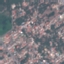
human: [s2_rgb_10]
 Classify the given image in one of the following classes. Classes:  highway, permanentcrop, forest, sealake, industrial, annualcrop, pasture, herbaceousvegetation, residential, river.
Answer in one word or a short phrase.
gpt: Residential